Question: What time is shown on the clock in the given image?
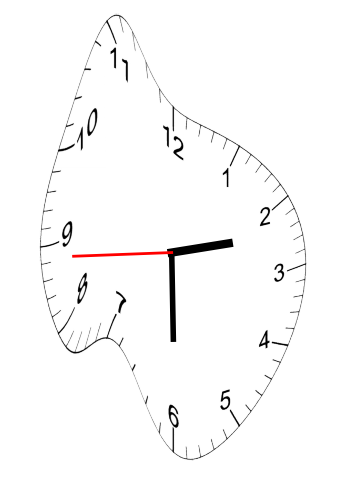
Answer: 02:29:44